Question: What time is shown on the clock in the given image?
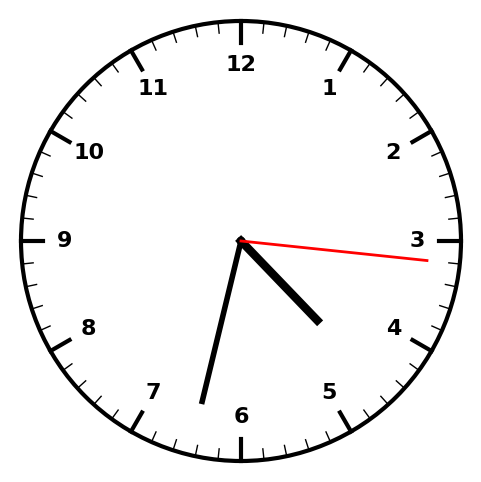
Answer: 04:32:16